Aerial crown-view tile of a tropical tree (Barro Colorado Island, Panama), acquired 20250915:
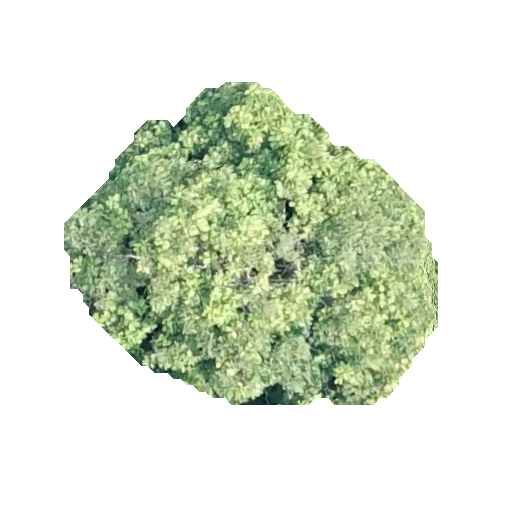
Species: Dipteryx oleifera
GBIF accepted scientific name: Dipteryx oleifera
Crown area: 124.571 m²